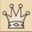
Piece: wQ